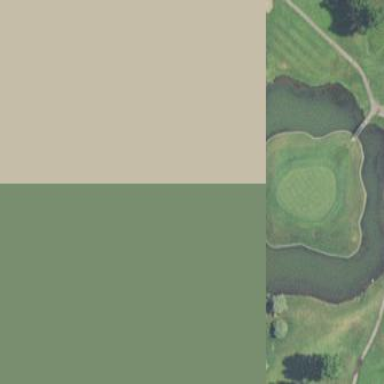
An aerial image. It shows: Grassy area designated as golf fairway.